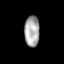
Tissue: skin
Cell type: Epithelial cells
Senescence score: 0.2745
Nuclear area (px): 461
Mean DAPI intensity: 166.356